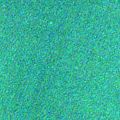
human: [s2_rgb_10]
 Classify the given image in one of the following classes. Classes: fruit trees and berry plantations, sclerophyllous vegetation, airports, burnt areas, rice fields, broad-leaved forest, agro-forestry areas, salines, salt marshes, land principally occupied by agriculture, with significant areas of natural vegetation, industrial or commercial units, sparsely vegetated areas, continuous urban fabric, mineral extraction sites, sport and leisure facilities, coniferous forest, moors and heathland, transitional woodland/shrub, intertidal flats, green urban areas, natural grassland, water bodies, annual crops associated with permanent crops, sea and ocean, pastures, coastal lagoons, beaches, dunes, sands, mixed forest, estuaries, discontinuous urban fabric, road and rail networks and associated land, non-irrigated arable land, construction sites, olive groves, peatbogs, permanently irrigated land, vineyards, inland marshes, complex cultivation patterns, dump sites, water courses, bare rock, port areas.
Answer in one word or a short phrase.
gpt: sea and ocean